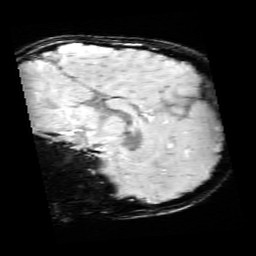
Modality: SWI
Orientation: sagittal
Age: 9
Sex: male
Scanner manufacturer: siemens
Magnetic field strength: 3 T
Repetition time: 0.027 s
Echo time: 0.02 s